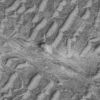
Atmospheric dust classification: not_dusty